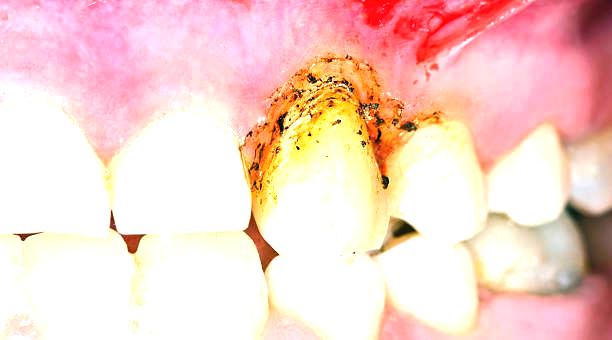
Condition: Calculus